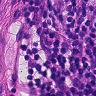
Metastatic tissue present: no